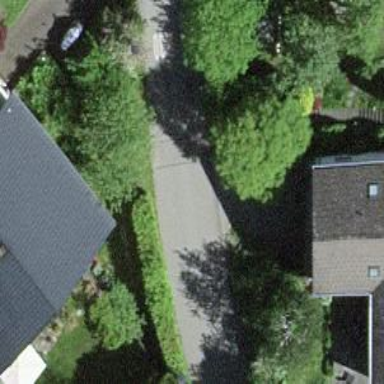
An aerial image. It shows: Paved residential road.